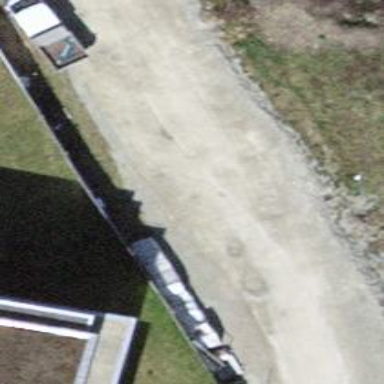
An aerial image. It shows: Service road with pebblestone surface.